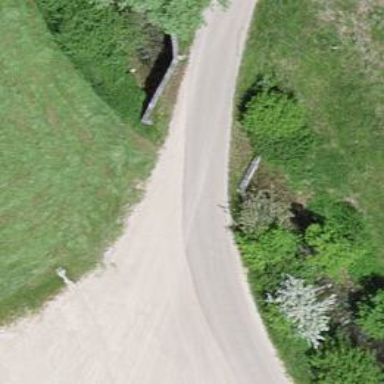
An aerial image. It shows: Unclassified road with bridge.